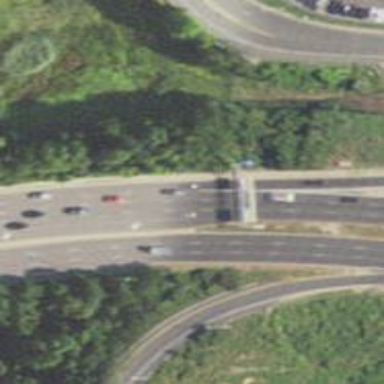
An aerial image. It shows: Expressway with asphalt surface classified as trunk highway.